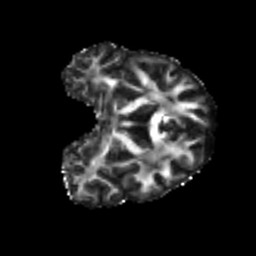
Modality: FA
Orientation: coronal
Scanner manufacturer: siemens
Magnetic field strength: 3 T
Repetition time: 4 s
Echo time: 0.0594 s